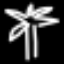
Label: palm tree